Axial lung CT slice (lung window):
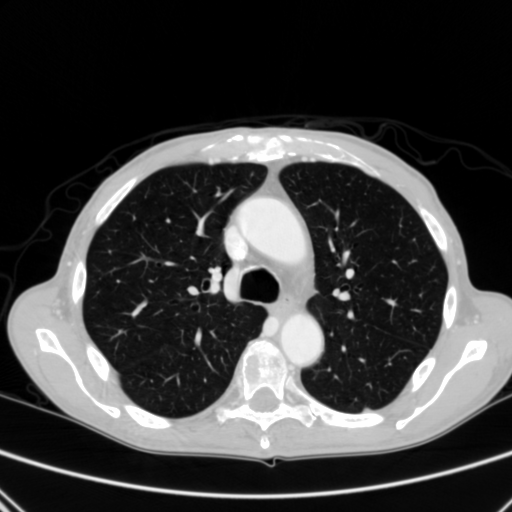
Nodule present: yes
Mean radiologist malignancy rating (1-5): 3